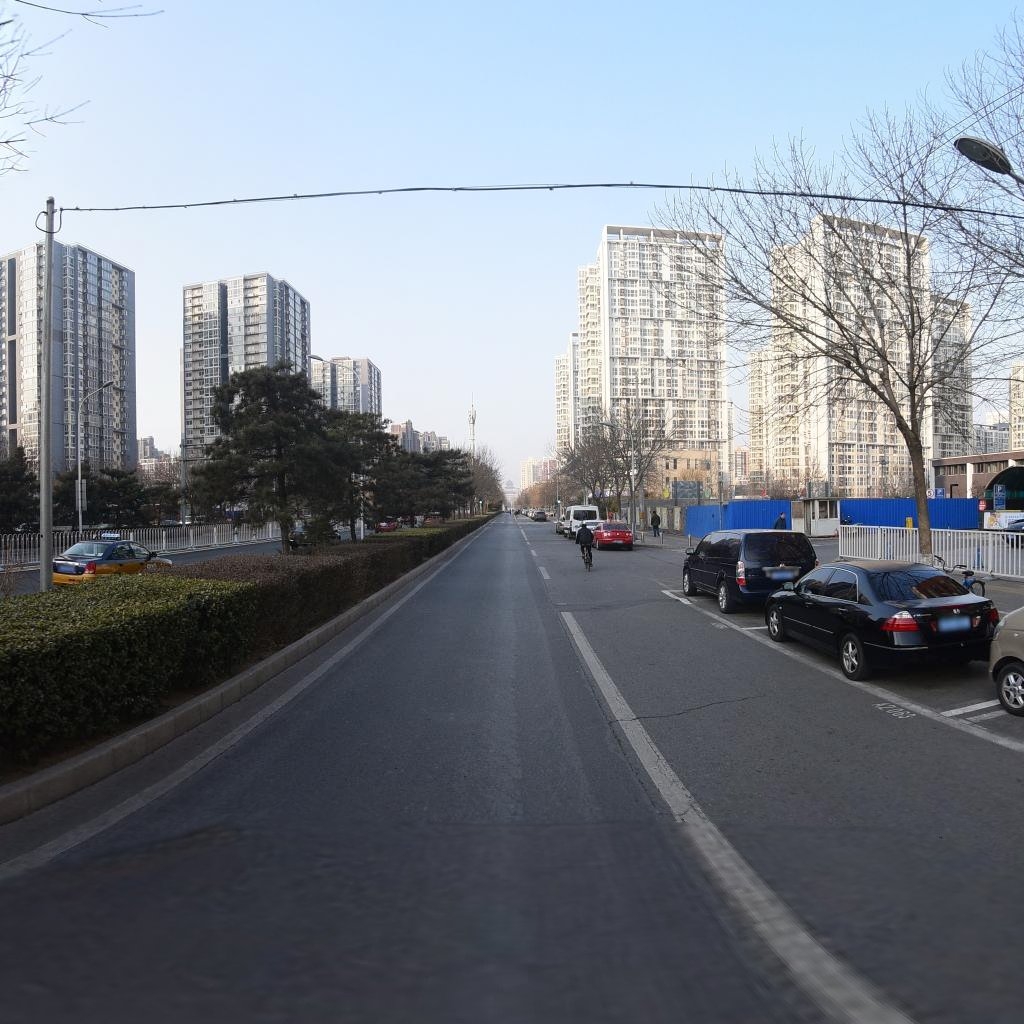
Region: Xicheng
Road damage annotations: longitudinal crack, transverse crack